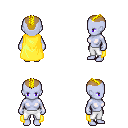
a pixel art fantasy rpg character, female body template, dark elf, purple skin, yellow cape, white pants, blonde short mohawk hairstyle, four views (front, back, left, right), 2x2 character sprite sheet, small pixel art, hard edges, no anti-aliasing